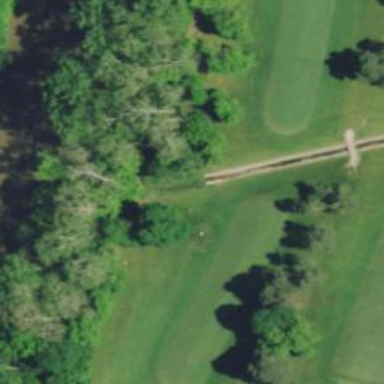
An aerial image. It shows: Service road with bridge used as golf cart path.